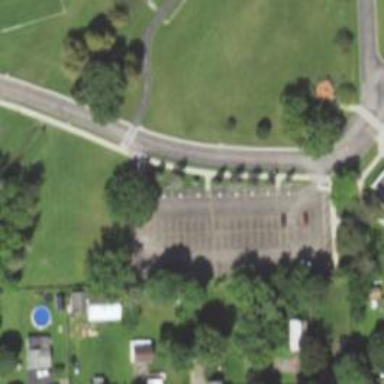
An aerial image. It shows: Parking space is available.